Question: I am working on image warping. I have matrix D and I, I want to get J by using function
The definition of J is
,
where D and I have the same size.
Obviously, some values in matrix J is not assigned, I want to assign them with values by using interp2.
This is what I've tested for transform without using interp2
'''
for i=1:1:h
for j = 1:1:w
J(i,j+img_d(i,j)) = img_c(i,j);
end
end
'''
J has a lot of value un-assigned.
Interp2 provides some interpolation algorithms, but I don't know how to use.
Then I tried the following:
'''
img_d = imread('1_d.png');
img_c = imread('1_c.png');
[h,w] = size(img_d);
for i = 1:1:h
for j = 1:1:w
J(i,j+img_d(i,j)) = img_c(i,j,1);
end
end
[Xq,Yq] = meshgrid((1:1:w),(1:1:h));
V = interp2(J,Xq,Yq,'spline');
'''
And matlab reports errors:
Error using griddedInterpolant
Sample values must be a single or double array.
Error in interp2>makegriddedinterp (line 228)
F = griddedInterpolant(varargin{:});
Error in interp2 (line 112)
F = makegriddedinterp({X,Y},V,method,extrap);
The error is because that the dimension of J is not the same as the meshgrid, how to fix this?
This is what I implemented for backward warping
'''
img_d = imread('1_d.png');img_c = imread('1_c.png');
[h,w] = size(img_d);
J_1 = zeros(h,w);
J_2 = zeros(h,w);
J_3 = zeros(h,w);
for i = 1:1:h
for j = 1:1:w
min_value = j;
col = 1;
for k = 1:1:w
temp = j-(k + img_d(i,k));
if temp < min_value
min_value = temp;
col = k;
end
end
J_1(i,j) = img_c(i,col,1);
J_2(i,j) = img_c(i,col,2);
J_3(i,j) = img_c(i,col,3);
end
end
J = cat(3,J_1,J_2,J_3);
'''
Too slow.....
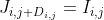
Answer: The answer is simple, just reverse the matrix, interp2 is used for 'imresize'